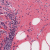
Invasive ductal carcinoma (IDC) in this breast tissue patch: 1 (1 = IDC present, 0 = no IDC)